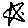
Label: star